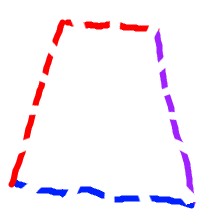
Shape: trapezoid